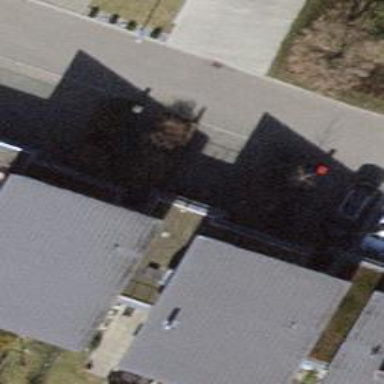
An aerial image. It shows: House with skillion roof shape.